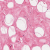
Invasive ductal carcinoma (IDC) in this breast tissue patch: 0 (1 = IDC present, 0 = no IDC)